Interaction volume radius: 5 \u00c5
Interaction volume height: 10 \u00c5
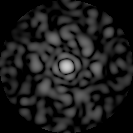
Disorder parameter: 0.8557